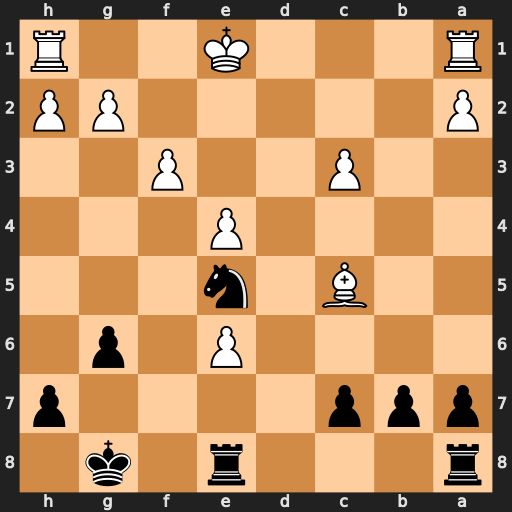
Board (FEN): r3r1k1/ppp4p/4P1p1/2B1n3/4P3/2P2P2/P5PP/R3K2R
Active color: b
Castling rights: KQ
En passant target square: -
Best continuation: Nd3+ Ke2 Nxc5